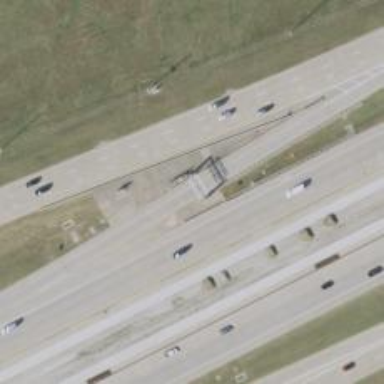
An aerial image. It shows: Toll gantry on the road.